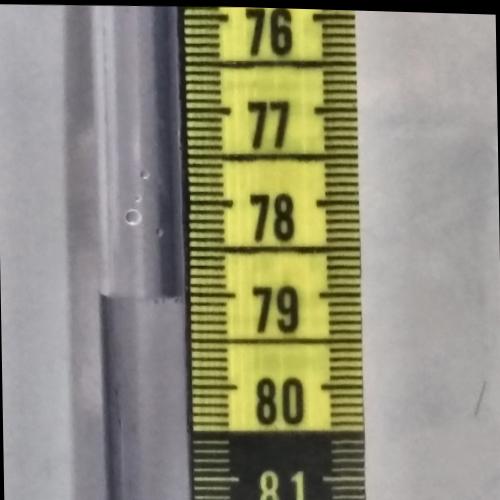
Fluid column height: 79.0 cm